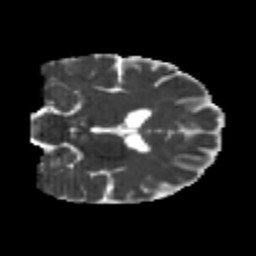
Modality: MD
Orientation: coronal
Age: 26
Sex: male
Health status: healthy
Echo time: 0.074 s